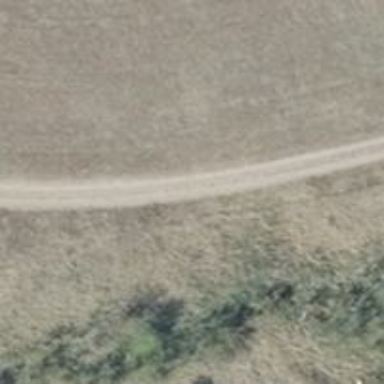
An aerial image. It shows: Sandy track with grade4 tracktype.